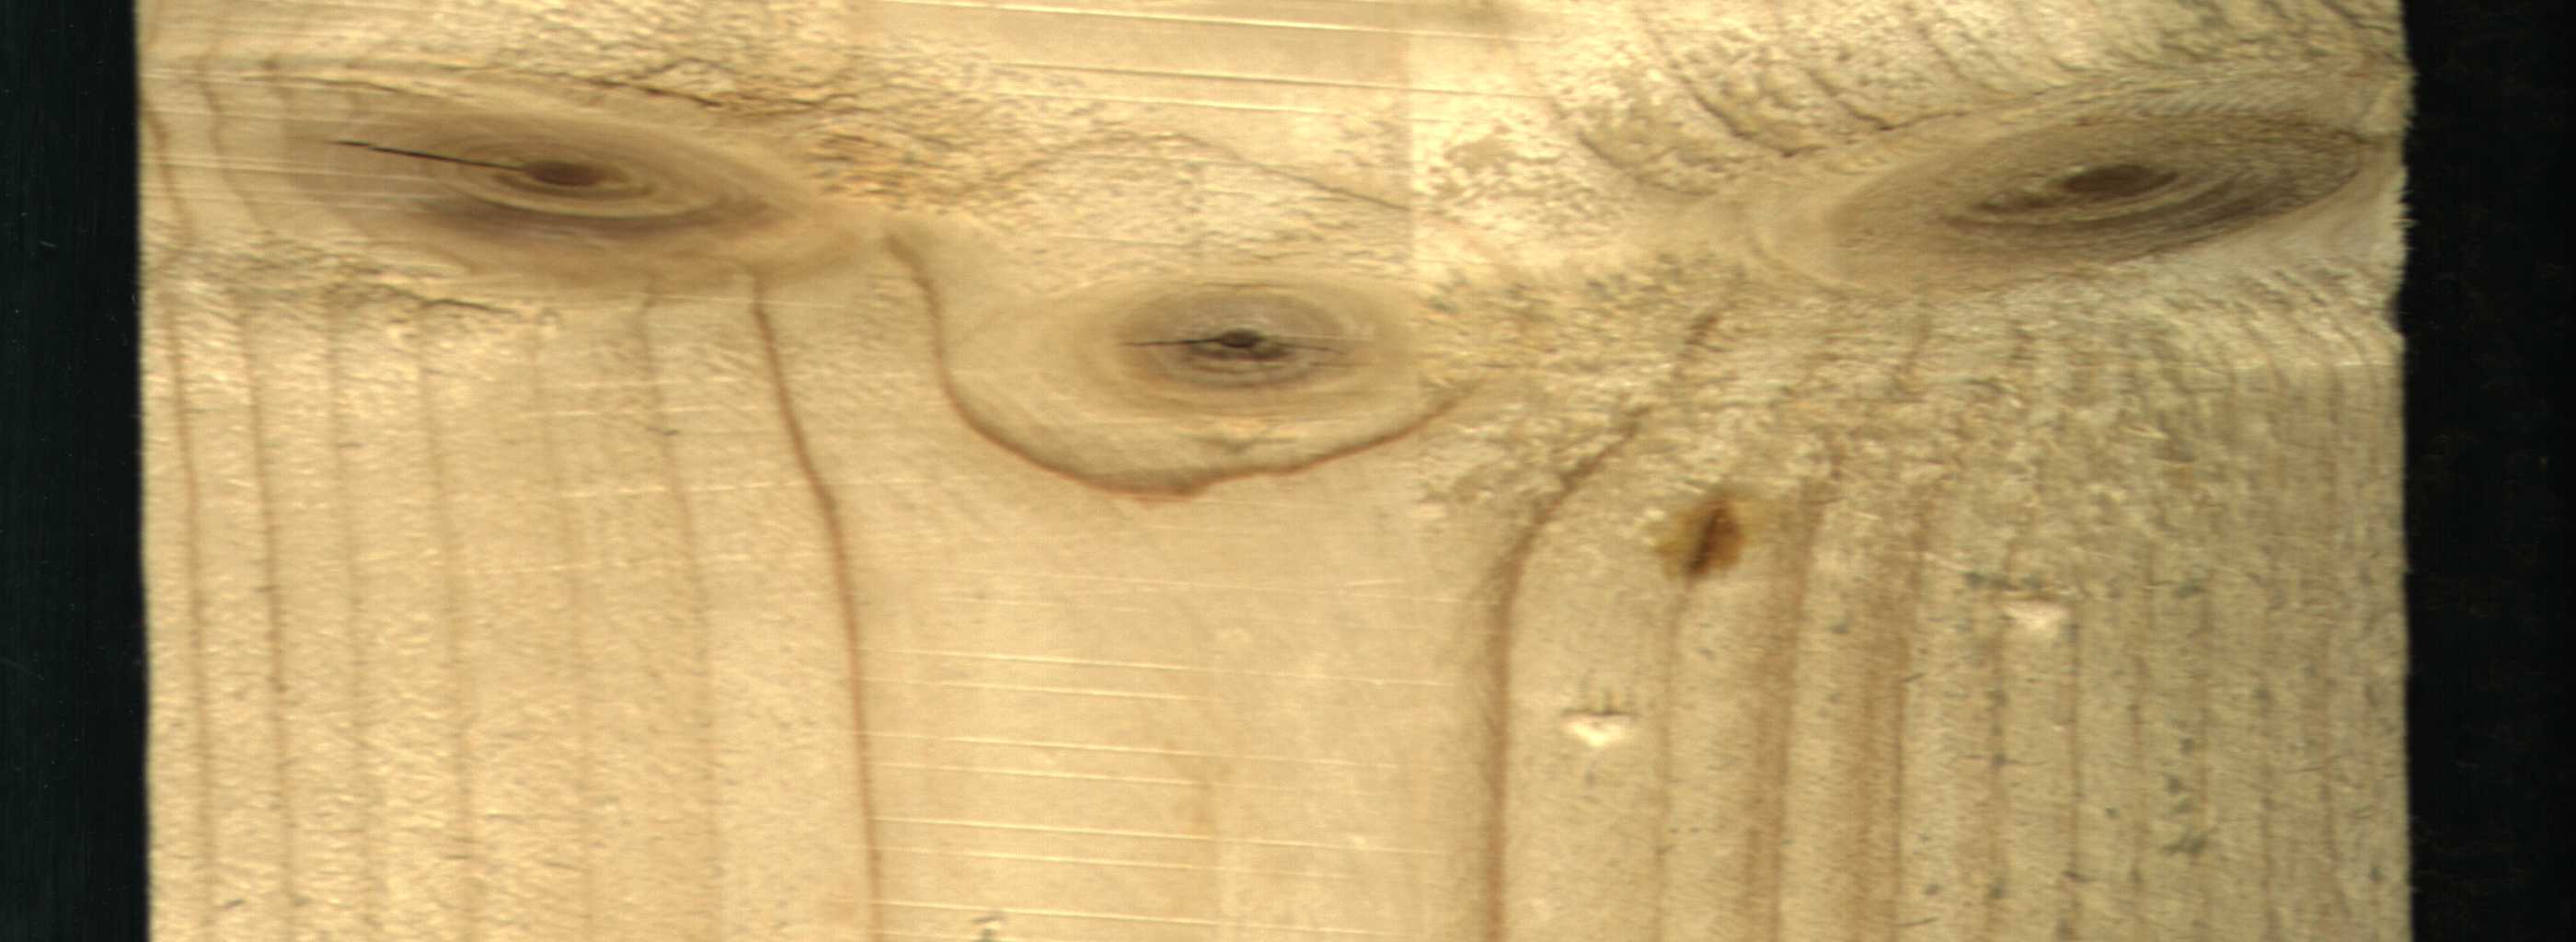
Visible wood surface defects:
resin
knot_with_crack
knot_with_crack
Live_Knot